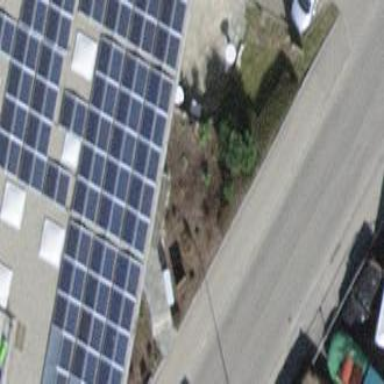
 consisting of solar photovoltaic panels."